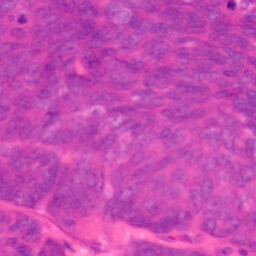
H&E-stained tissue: Colon